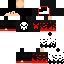
A male skeleton skin with dark skin, wearing brown helmet dressed in a black hoodie and black pants, featuring a fangs.